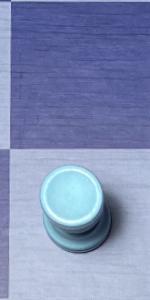
Label: Rook_White